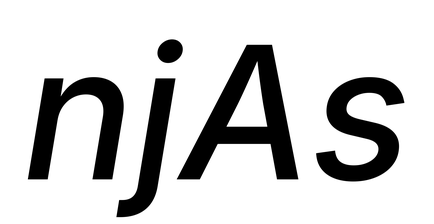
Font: Inter-Italic_Medium_Italic